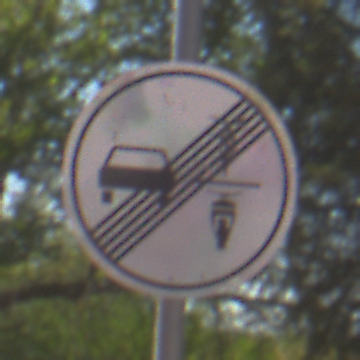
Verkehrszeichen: EndeVerbotUeberholenEinspurigeFahrzeuge
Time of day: MorningAfternoon
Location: Outdoor (Nature)
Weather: Clear
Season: Summer
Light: Natural